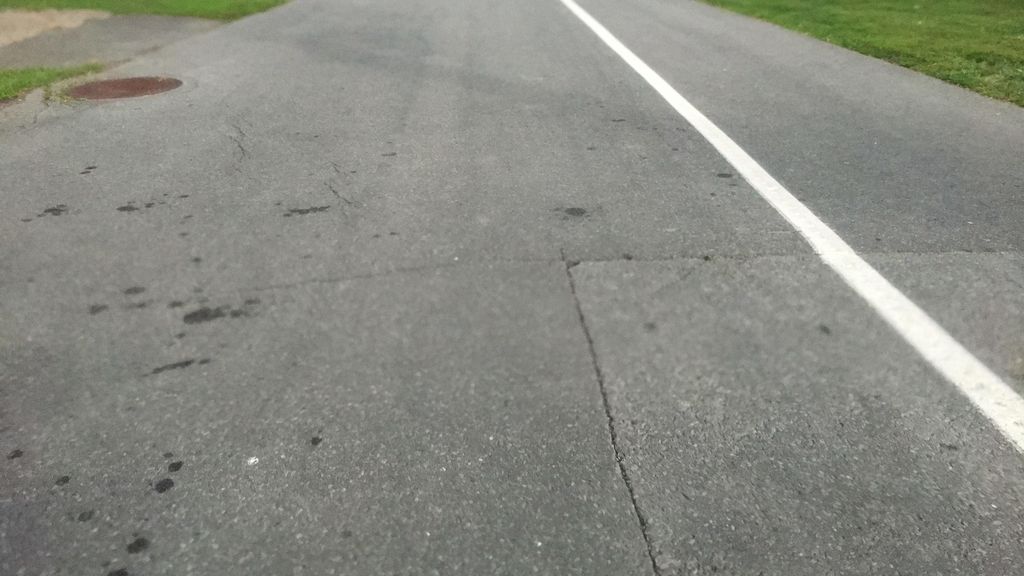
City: montreal